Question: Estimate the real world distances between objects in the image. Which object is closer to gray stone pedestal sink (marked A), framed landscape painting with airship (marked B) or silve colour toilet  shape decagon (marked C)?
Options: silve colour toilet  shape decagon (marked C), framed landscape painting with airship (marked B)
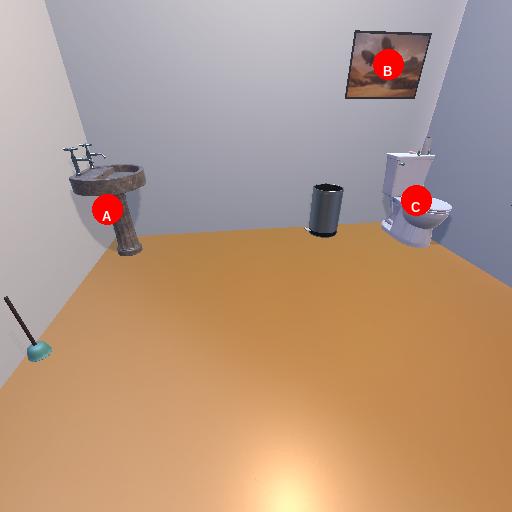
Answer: silve colour toilet  shape decagon (marked C)